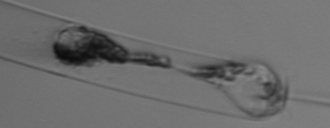
Label: Ditylum_brightwellii